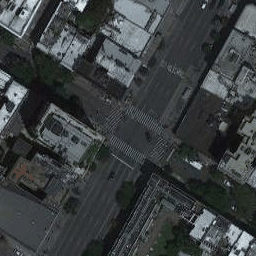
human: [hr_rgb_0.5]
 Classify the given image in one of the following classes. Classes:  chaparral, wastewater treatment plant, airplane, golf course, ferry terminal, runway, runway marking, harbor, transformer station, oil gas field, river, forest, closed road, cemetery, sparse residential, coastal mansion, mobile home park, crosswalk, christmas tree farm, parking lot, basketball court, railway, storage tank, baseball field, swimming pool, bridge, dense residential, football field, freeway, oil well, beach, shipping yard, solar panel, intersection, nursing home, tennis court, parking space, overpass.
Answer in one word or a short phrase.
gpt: intersection